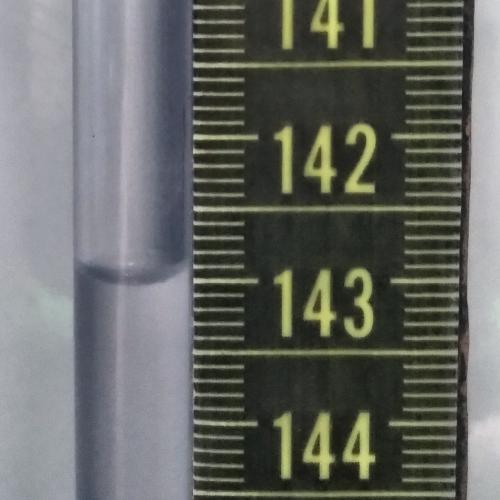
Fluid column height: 143.0 cm